Aerial crown-view tile of a tropical tree (Barro Colorado Island, Panama), acquired 20240813:
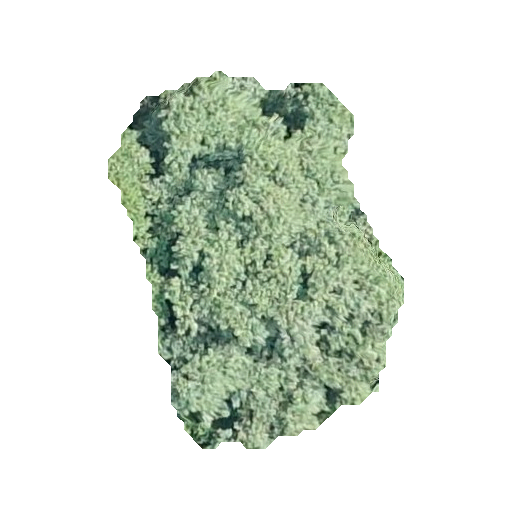
Species: Luehea seemannii
GBIF accepted scientific name: Luehea seemannii
Crown area: 117.429 m²